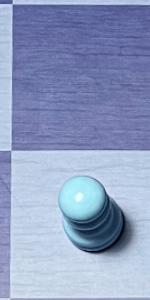
Label: Pawn_White